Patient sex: M
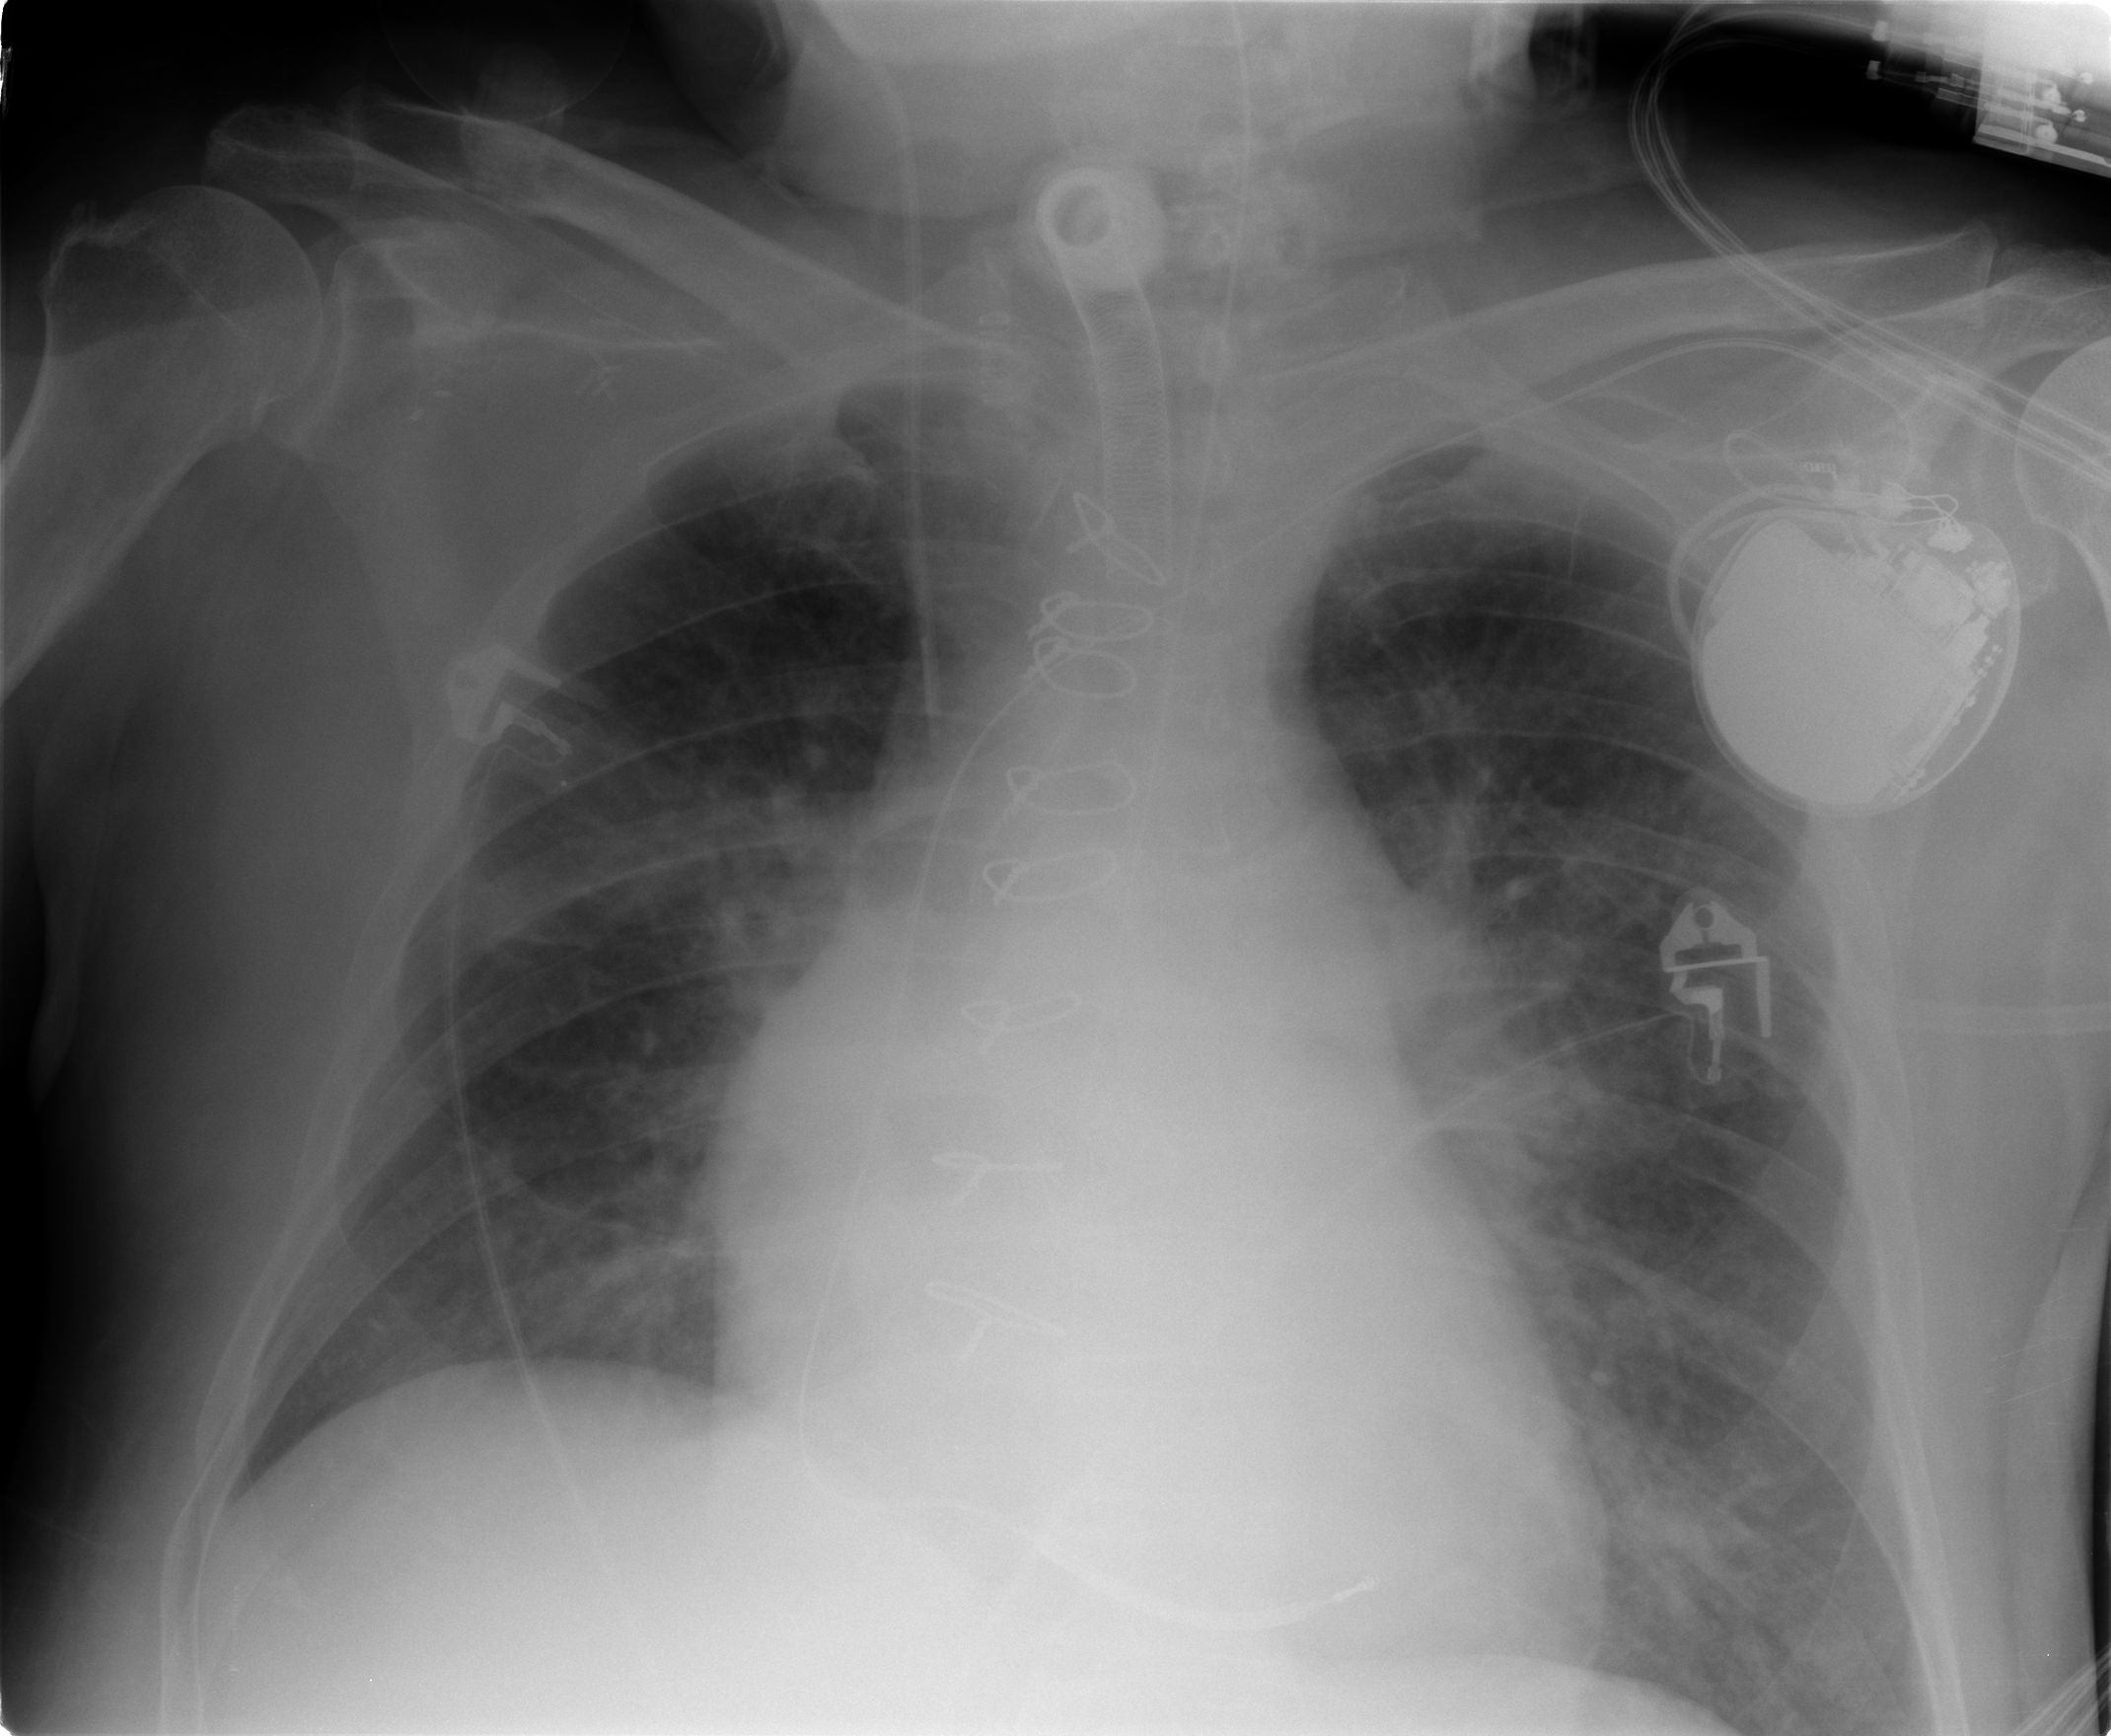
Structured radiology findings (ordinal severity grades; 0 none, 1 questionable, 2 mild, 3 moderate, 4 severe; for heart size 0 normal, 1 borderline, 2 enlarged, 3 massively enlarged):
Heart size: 2
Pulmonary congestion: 2
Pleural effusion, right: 0
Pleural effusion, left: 0
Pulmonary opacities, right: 2
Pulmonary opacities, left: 3
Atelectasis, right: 0
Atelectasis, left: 0